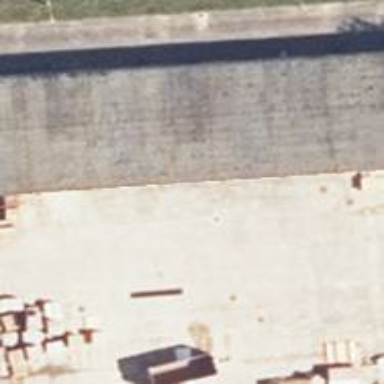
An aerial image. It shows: Industrial building.